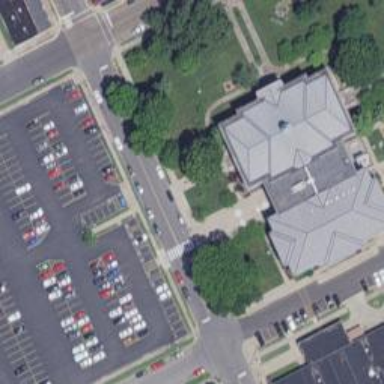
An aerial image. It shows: Courthouse building.